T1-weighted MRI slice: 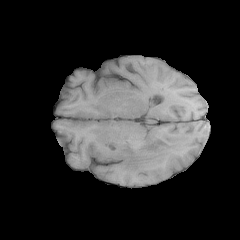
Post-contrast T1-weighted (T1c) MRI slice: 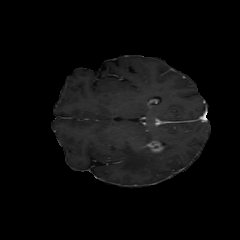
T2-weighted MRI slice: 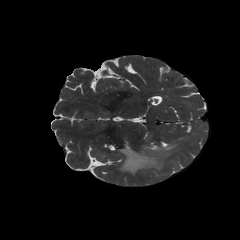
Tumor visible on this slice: yes